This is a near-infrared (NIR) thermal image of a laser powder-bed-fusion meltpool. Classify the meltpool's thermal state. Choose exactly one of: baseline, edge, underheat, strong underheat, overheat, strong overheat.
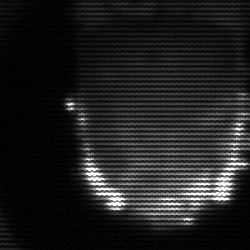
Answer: baseline